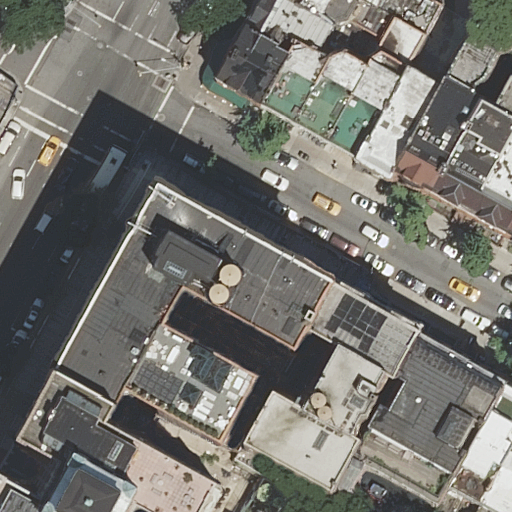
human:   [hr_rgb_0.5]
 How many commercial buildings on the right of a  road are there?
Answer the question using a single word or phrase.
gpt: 0

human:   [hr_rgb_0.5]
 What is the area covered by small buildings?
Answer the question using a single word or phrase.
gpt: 215m2

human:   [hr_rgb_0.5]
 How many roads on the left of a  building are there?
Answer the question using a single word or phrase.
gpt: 2

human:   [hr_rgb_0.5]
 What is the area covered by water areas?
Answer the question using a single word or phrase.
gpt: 0m2

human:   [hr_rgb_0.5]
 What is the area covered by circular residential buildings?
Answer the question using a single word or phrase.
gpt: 0m2

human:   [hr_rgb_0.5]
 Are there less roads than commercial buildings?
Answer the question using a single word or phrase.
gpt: no

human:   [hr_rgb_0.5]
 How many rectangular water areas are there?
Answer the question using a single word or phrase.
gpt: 0

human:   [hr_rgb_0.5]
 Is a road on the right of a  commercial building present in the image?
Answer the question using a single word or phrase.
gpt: no

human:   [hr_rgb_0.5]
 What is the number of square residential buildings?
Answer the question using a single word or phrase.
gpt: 0

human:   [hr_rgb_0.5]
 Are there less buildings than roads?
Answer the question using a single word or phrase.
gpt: no

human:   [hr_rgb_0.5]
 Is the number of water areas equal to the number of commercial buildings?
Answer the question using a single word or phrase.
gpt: yes

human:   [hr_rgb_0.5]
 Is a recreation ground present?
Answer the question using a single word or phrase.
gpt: no

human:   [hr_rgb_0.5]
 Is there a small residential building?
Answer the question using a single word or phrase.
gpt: yes

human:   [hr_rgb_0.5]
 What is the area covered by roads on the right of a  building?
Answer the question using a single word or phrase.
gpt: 0m2

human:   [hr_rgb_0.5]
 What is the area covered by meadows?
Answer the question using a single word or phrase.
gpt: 0m2

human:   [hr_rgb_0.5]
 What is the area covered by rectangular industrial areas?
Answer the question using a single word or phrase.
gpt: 0m2

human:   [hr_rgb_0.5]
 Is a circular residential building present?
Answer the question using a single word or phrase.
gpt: no

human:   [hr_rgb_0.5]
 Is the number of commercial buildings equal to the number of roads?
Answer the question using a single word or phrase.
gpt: no

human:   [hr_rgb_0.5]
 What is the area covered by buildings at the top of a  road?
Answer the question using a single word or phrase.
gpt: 827m2

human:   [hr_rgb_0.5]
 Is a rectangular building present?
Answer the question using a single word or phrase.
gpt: yes

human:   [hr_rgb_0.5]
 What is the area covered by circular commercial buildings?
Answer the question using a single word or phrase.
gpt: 0m2

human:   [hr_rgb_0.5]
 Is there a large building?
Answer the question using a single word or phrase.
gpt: yes

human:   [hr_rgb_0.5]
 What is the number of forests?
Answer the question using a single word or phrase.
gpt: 0

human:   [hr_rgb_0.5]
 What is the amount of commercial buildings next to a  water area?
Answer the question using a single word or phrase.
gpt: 0

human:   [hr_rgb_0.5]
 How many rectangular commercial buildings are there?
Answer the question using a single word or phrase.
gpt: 0

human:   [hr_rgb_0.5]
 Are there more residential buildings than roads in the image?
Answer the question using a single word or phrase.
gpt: yes

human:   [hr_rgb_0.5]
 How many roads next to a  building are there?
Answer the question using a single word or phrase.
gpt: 3

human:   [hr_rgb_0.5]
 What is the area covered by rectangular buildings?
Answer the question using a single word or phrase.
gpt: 901m2

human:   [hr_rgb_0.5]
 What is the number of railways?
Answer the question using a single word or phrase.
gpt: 0

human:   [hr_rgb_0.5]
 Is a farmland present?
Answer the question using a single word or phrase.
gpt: no

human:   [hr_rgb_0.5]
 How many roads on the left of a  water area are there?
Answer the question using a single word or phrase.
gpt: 0

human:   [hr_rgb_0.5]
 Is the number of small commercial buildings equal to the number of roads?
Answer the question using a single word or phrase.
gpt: no

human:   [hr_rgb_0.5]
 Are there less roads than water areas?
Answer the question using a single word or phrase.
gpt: no

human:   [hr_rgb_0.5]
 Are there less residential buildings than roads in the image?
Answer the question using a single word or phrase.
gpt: no

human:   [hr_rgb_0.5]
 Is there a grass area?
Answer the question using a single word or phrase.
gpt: no

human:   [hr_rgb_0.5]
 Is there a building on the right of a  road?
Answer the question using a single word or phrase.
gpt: yes